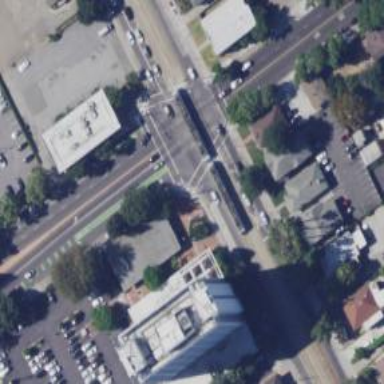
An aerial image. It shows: Tram crossing with solid markings.